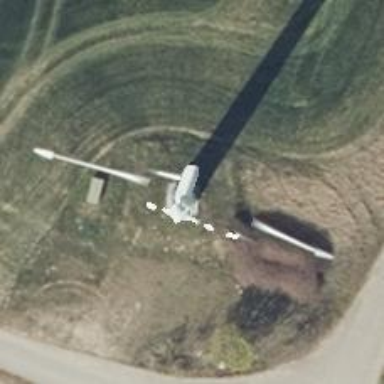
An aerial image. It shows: Wind generator in the form of horizontal axis wind turbine.